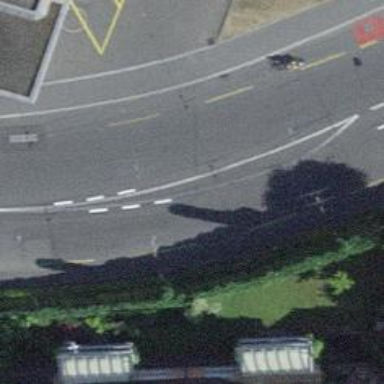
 featuring cycle lane with trolley wires."